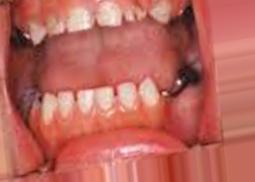
Condition: Caries